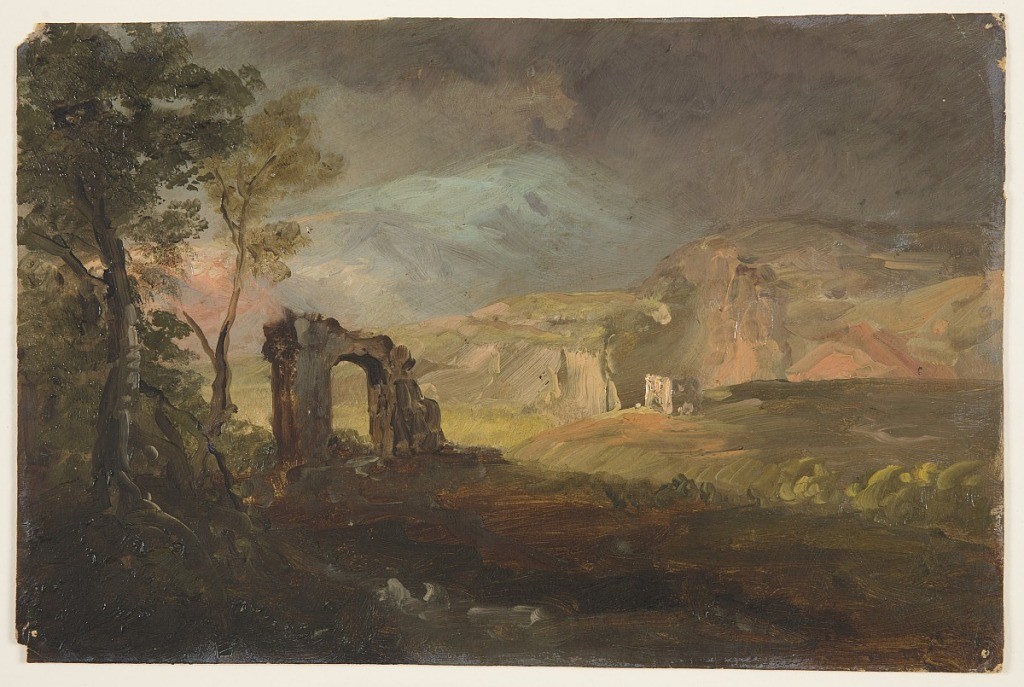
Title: Campagna Fantasy
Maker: Frederic Edwin Church, American, 1826–1900
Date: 1868–69
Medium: Brush and oil on tan paperboard
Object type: Drawing
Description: Landscape sketch showing an imagined view of the Italian countryside with ancient ruins. Cast in dark shadow, the foreground includes a pair of trees that frame the scene at far left, beside the ruinous, stone remains of an arched doorway or window. Light falls on rolling, lush terrain in the middle distance and brightly illuminates another ruin at center right. In the background, large hills are visible at left and right, which frame a possibly snow-capped summit at center, which is tinted light blue by the thin veil of clouds in front of it. The sky above is filled with dark, stormy, and tumultuous clouds, especially at upper right.